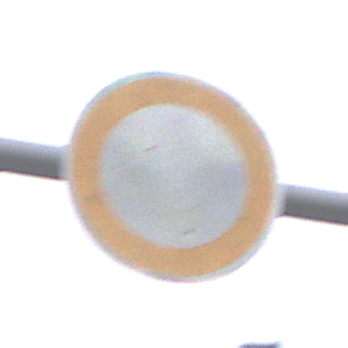
Verkehrszeichen: VerbotFahrzeugeAllerArt
Umgebung: Outdoor, Suburban
Tageszeit: Midday
Wetter: Overcast
Licht: Natural
Jahreszeit: NotSpecified
Kontrast: LowContrast